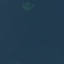
Label: SeaLake